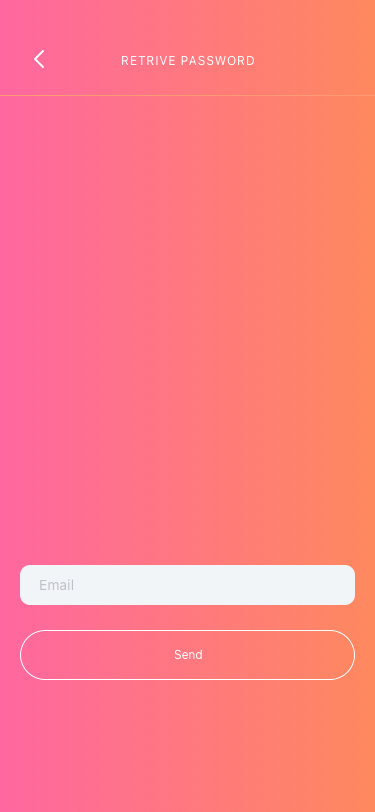
Text in this UI design:
Retrive Password